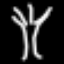
Label: palm tree